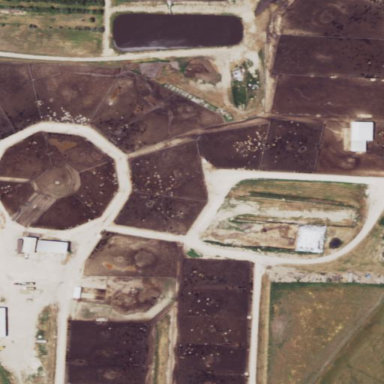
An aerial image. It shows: Feedlot within farmyard.